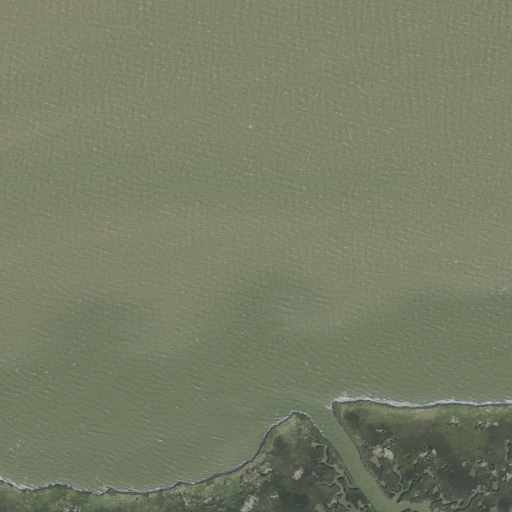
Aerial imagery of cape in Texas named Marsh Point containing open water and herbaceous wetlands